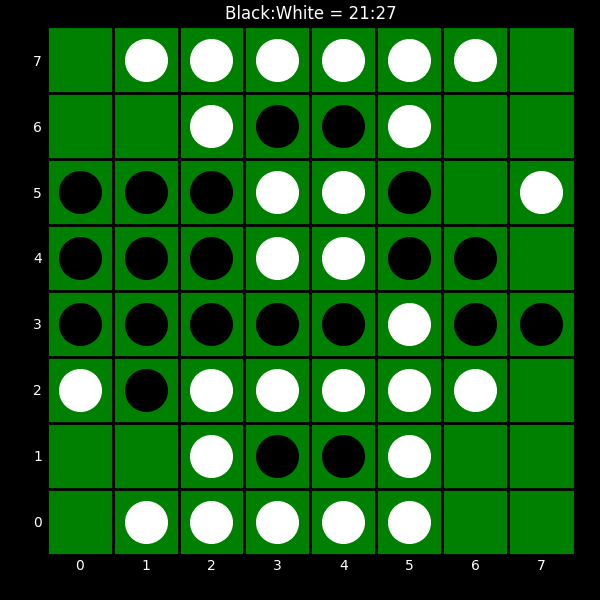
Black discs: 21
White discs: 27